Interaction volume radius: 5 \u00c5
Interaction volume height: 10 \u00c5
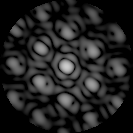
Disorder parameter: 0.3985